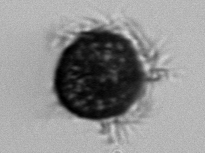
Label: Mesodinium